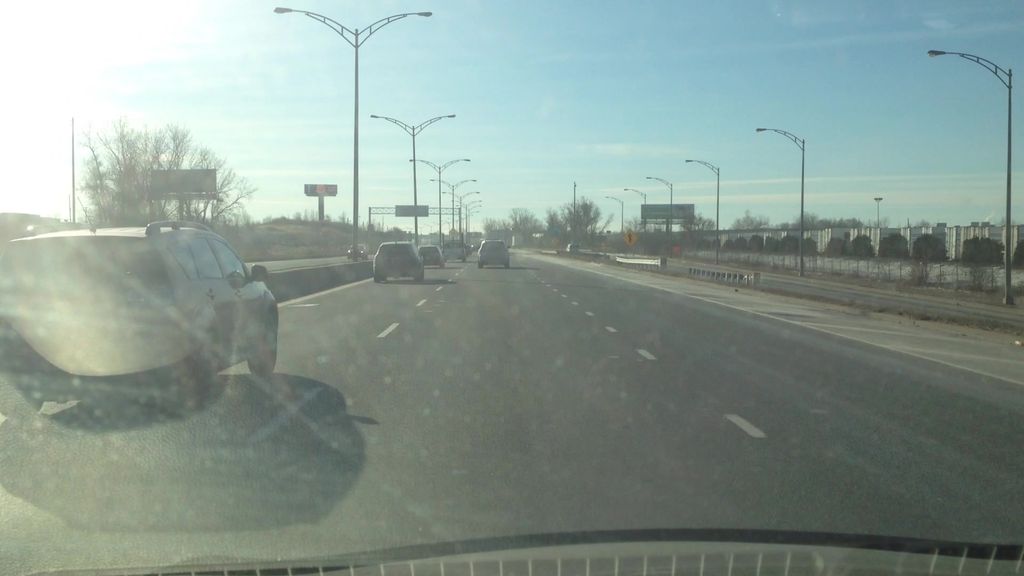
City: montreal